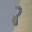
Label: 8